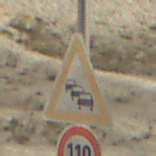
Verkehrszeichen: Stau
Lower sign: Geschwindigkeit110
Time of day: Midday
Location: Outdoor (Beach)
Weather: PartlyCloudy
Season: NotSpecified
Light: Natural